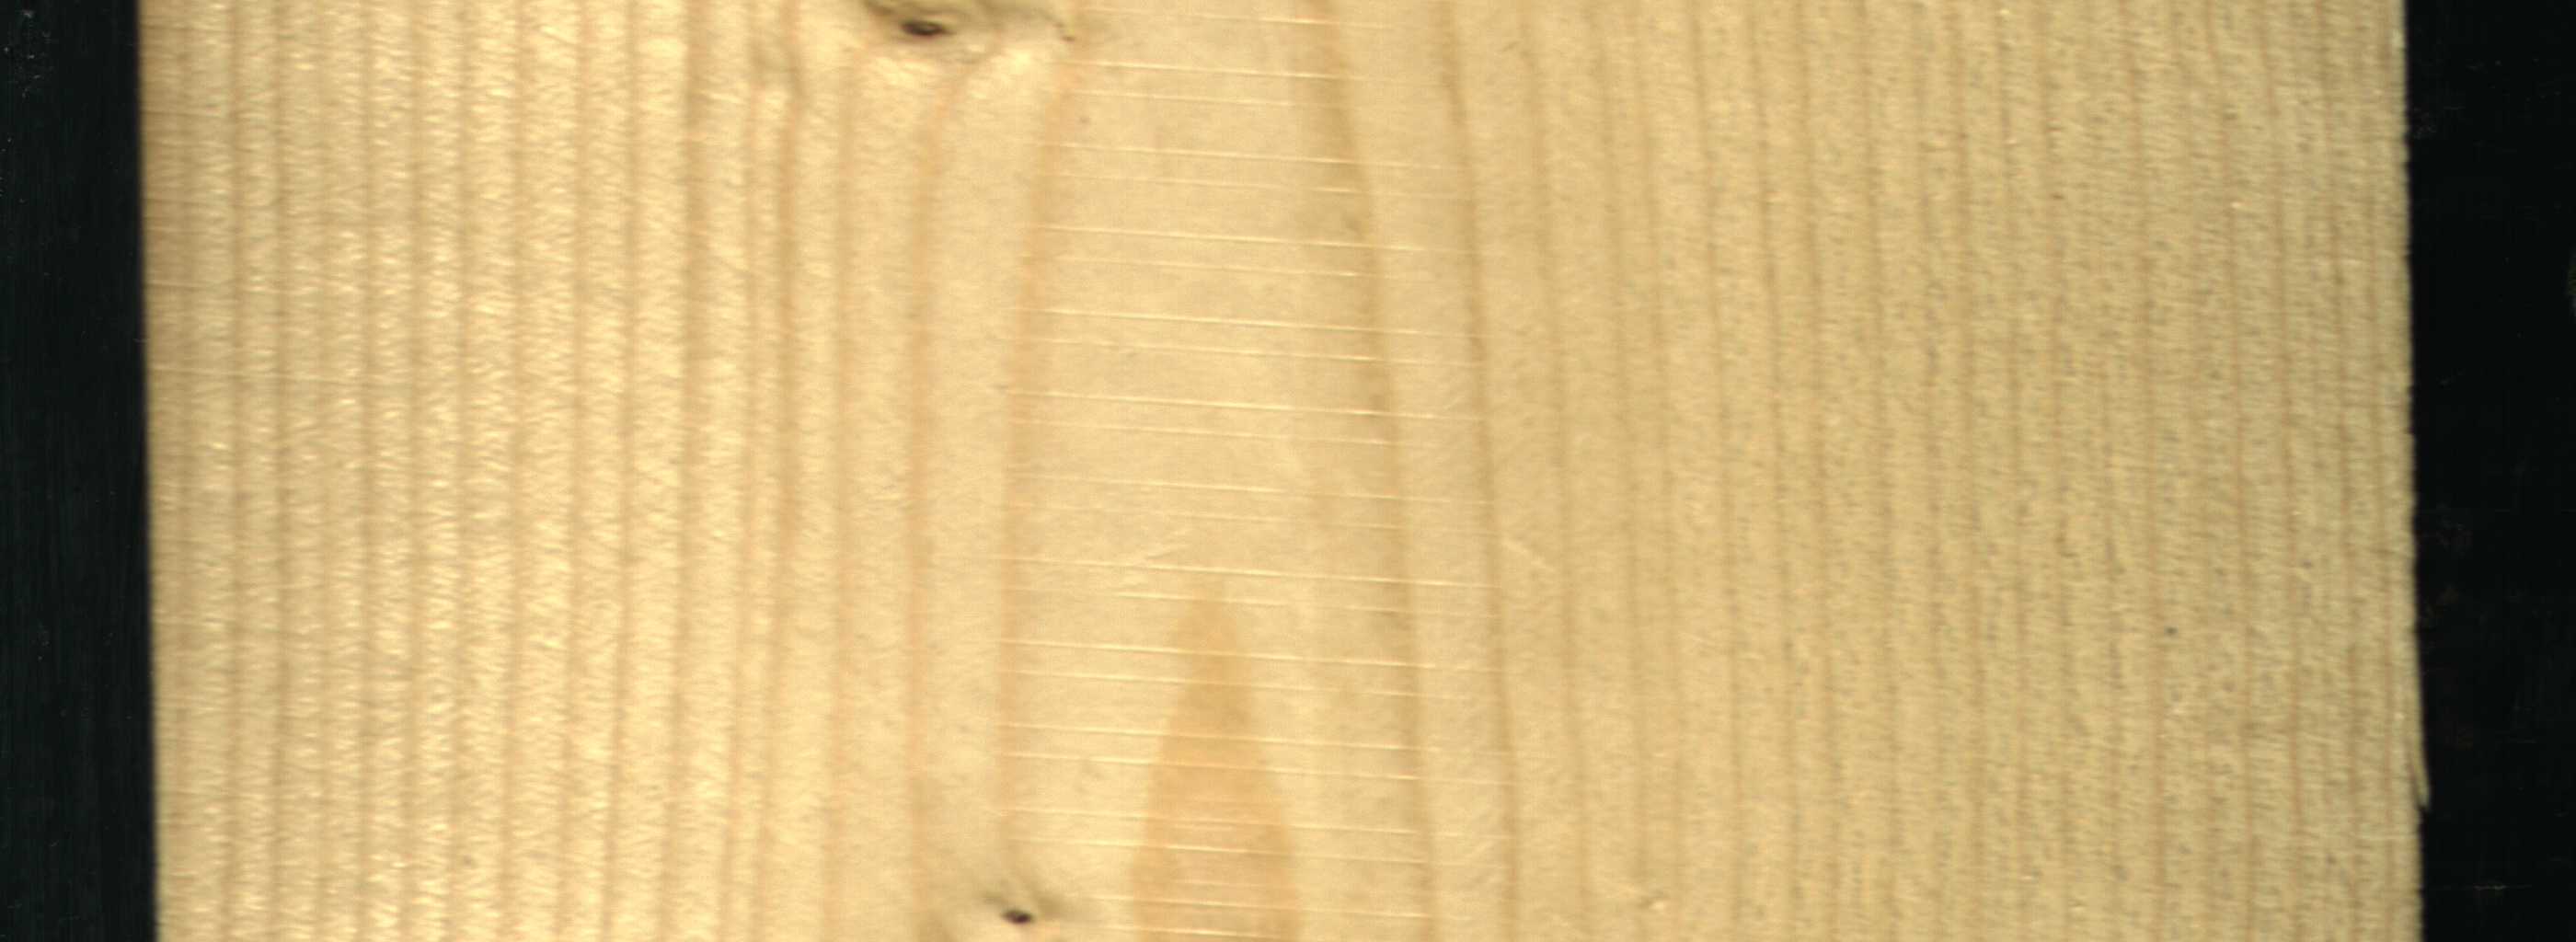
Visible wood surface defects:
Dead_Knot
Live_Knot